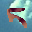
Label: 5